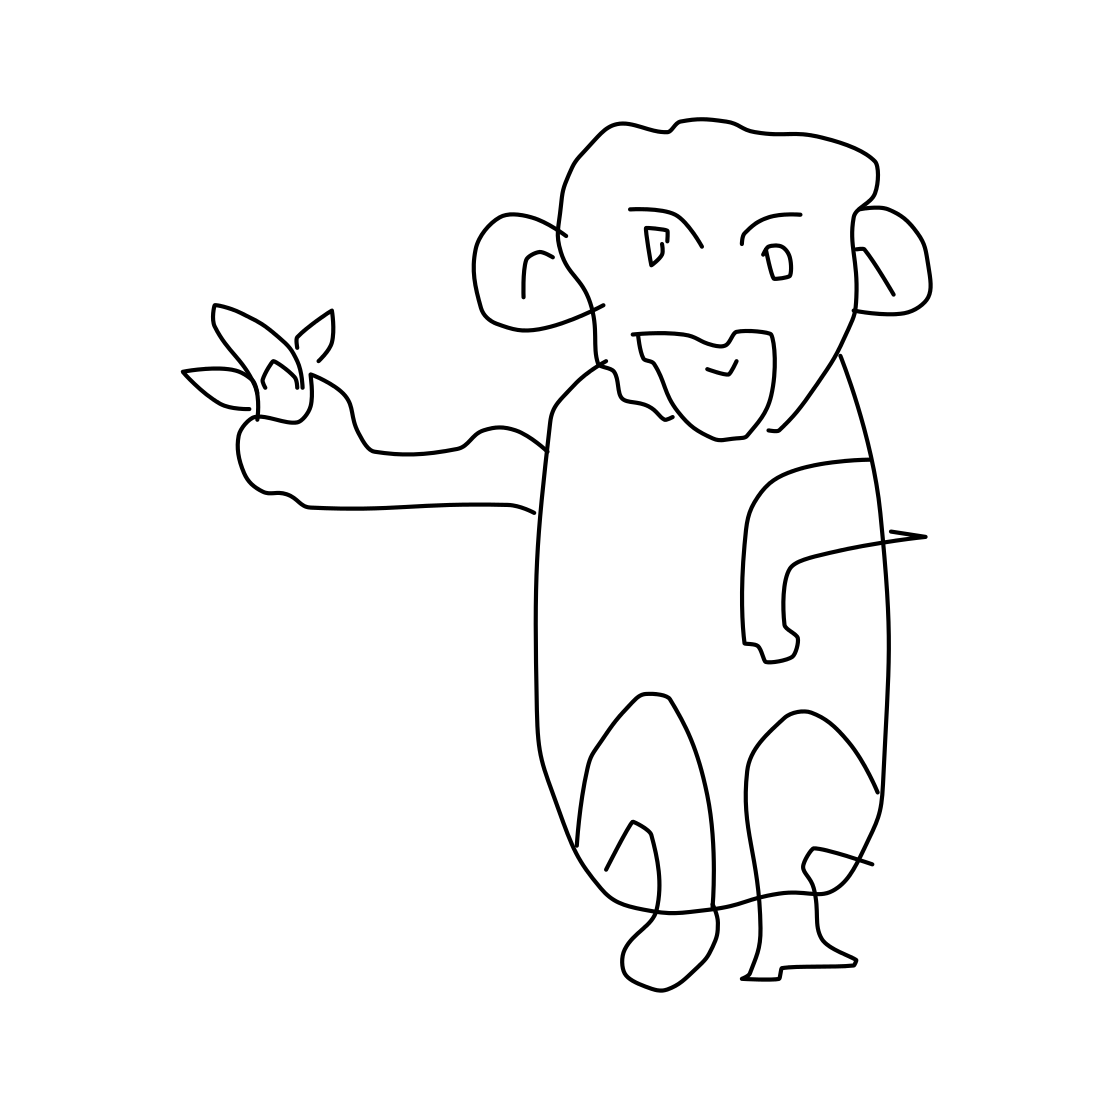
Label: monkey